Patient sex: M
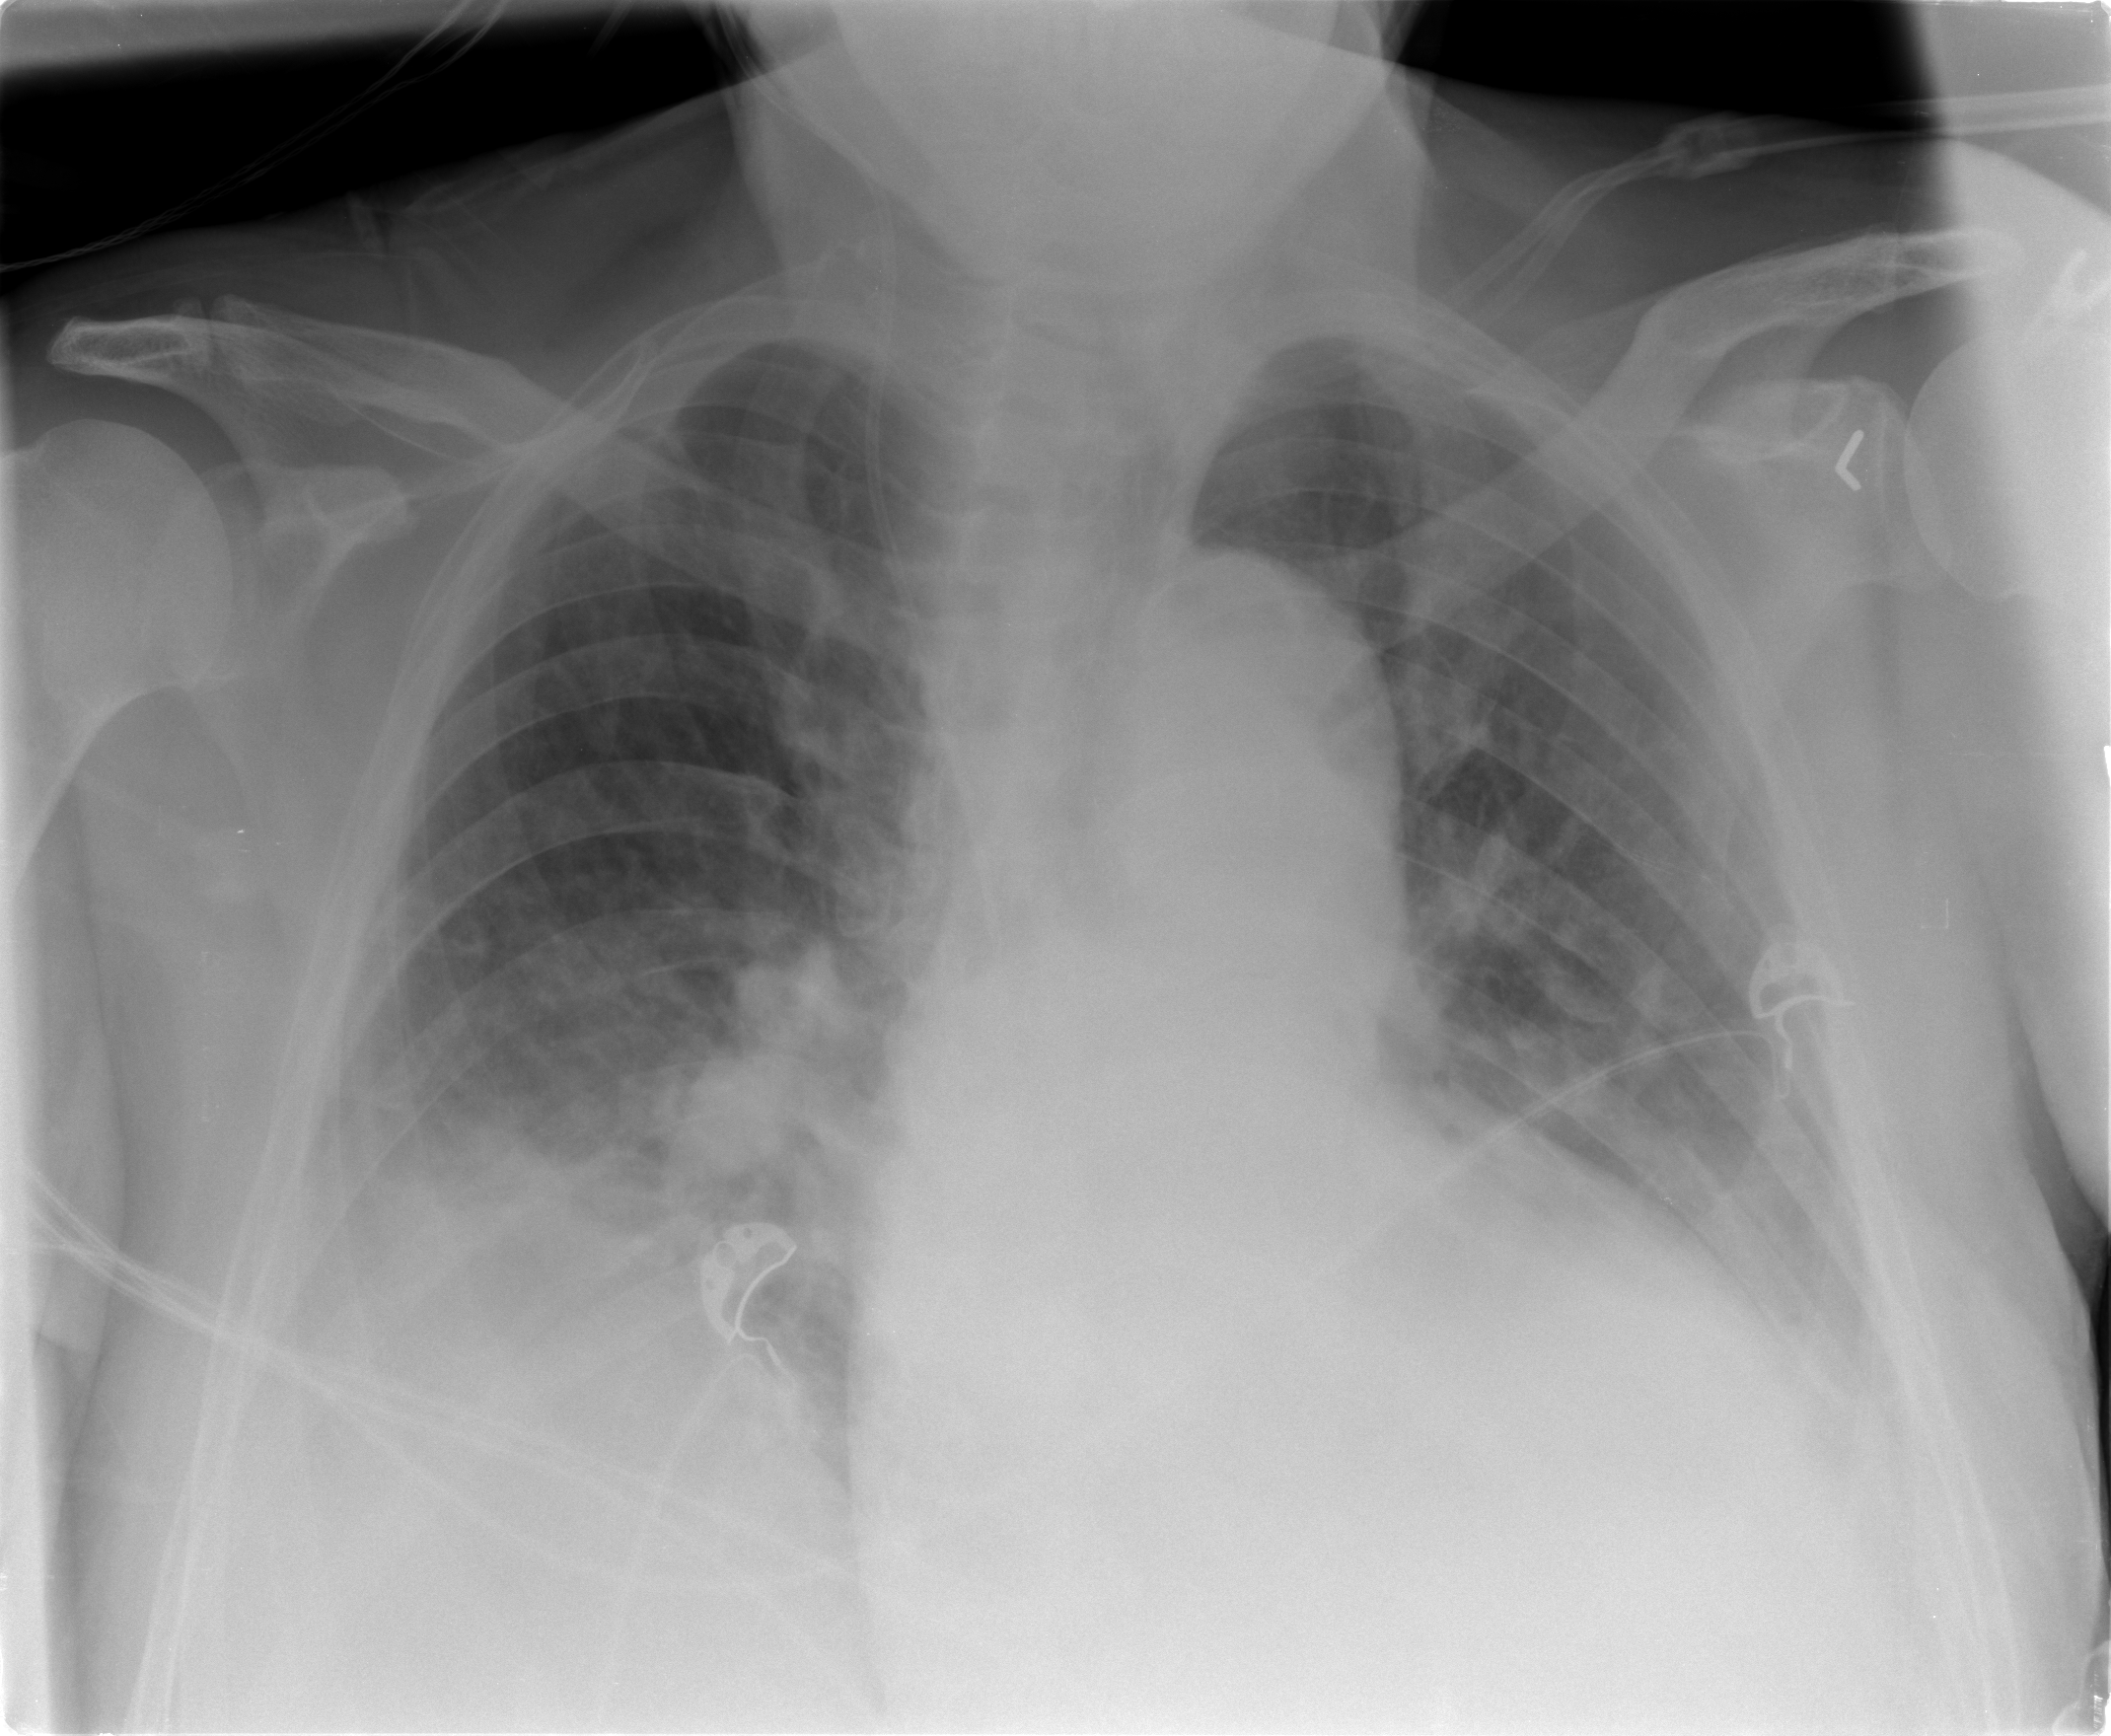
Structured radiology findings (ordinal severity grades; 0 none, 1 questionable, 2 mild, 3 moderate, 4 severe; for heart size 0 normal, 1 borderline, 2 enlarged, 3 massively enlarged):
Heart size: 2
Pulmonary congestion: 2
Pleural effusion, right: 2
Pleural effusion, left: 2
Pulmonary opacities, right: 2
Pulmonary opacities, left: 1
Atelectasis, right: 3
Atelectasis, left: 2